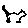
Label: cat